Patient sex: M
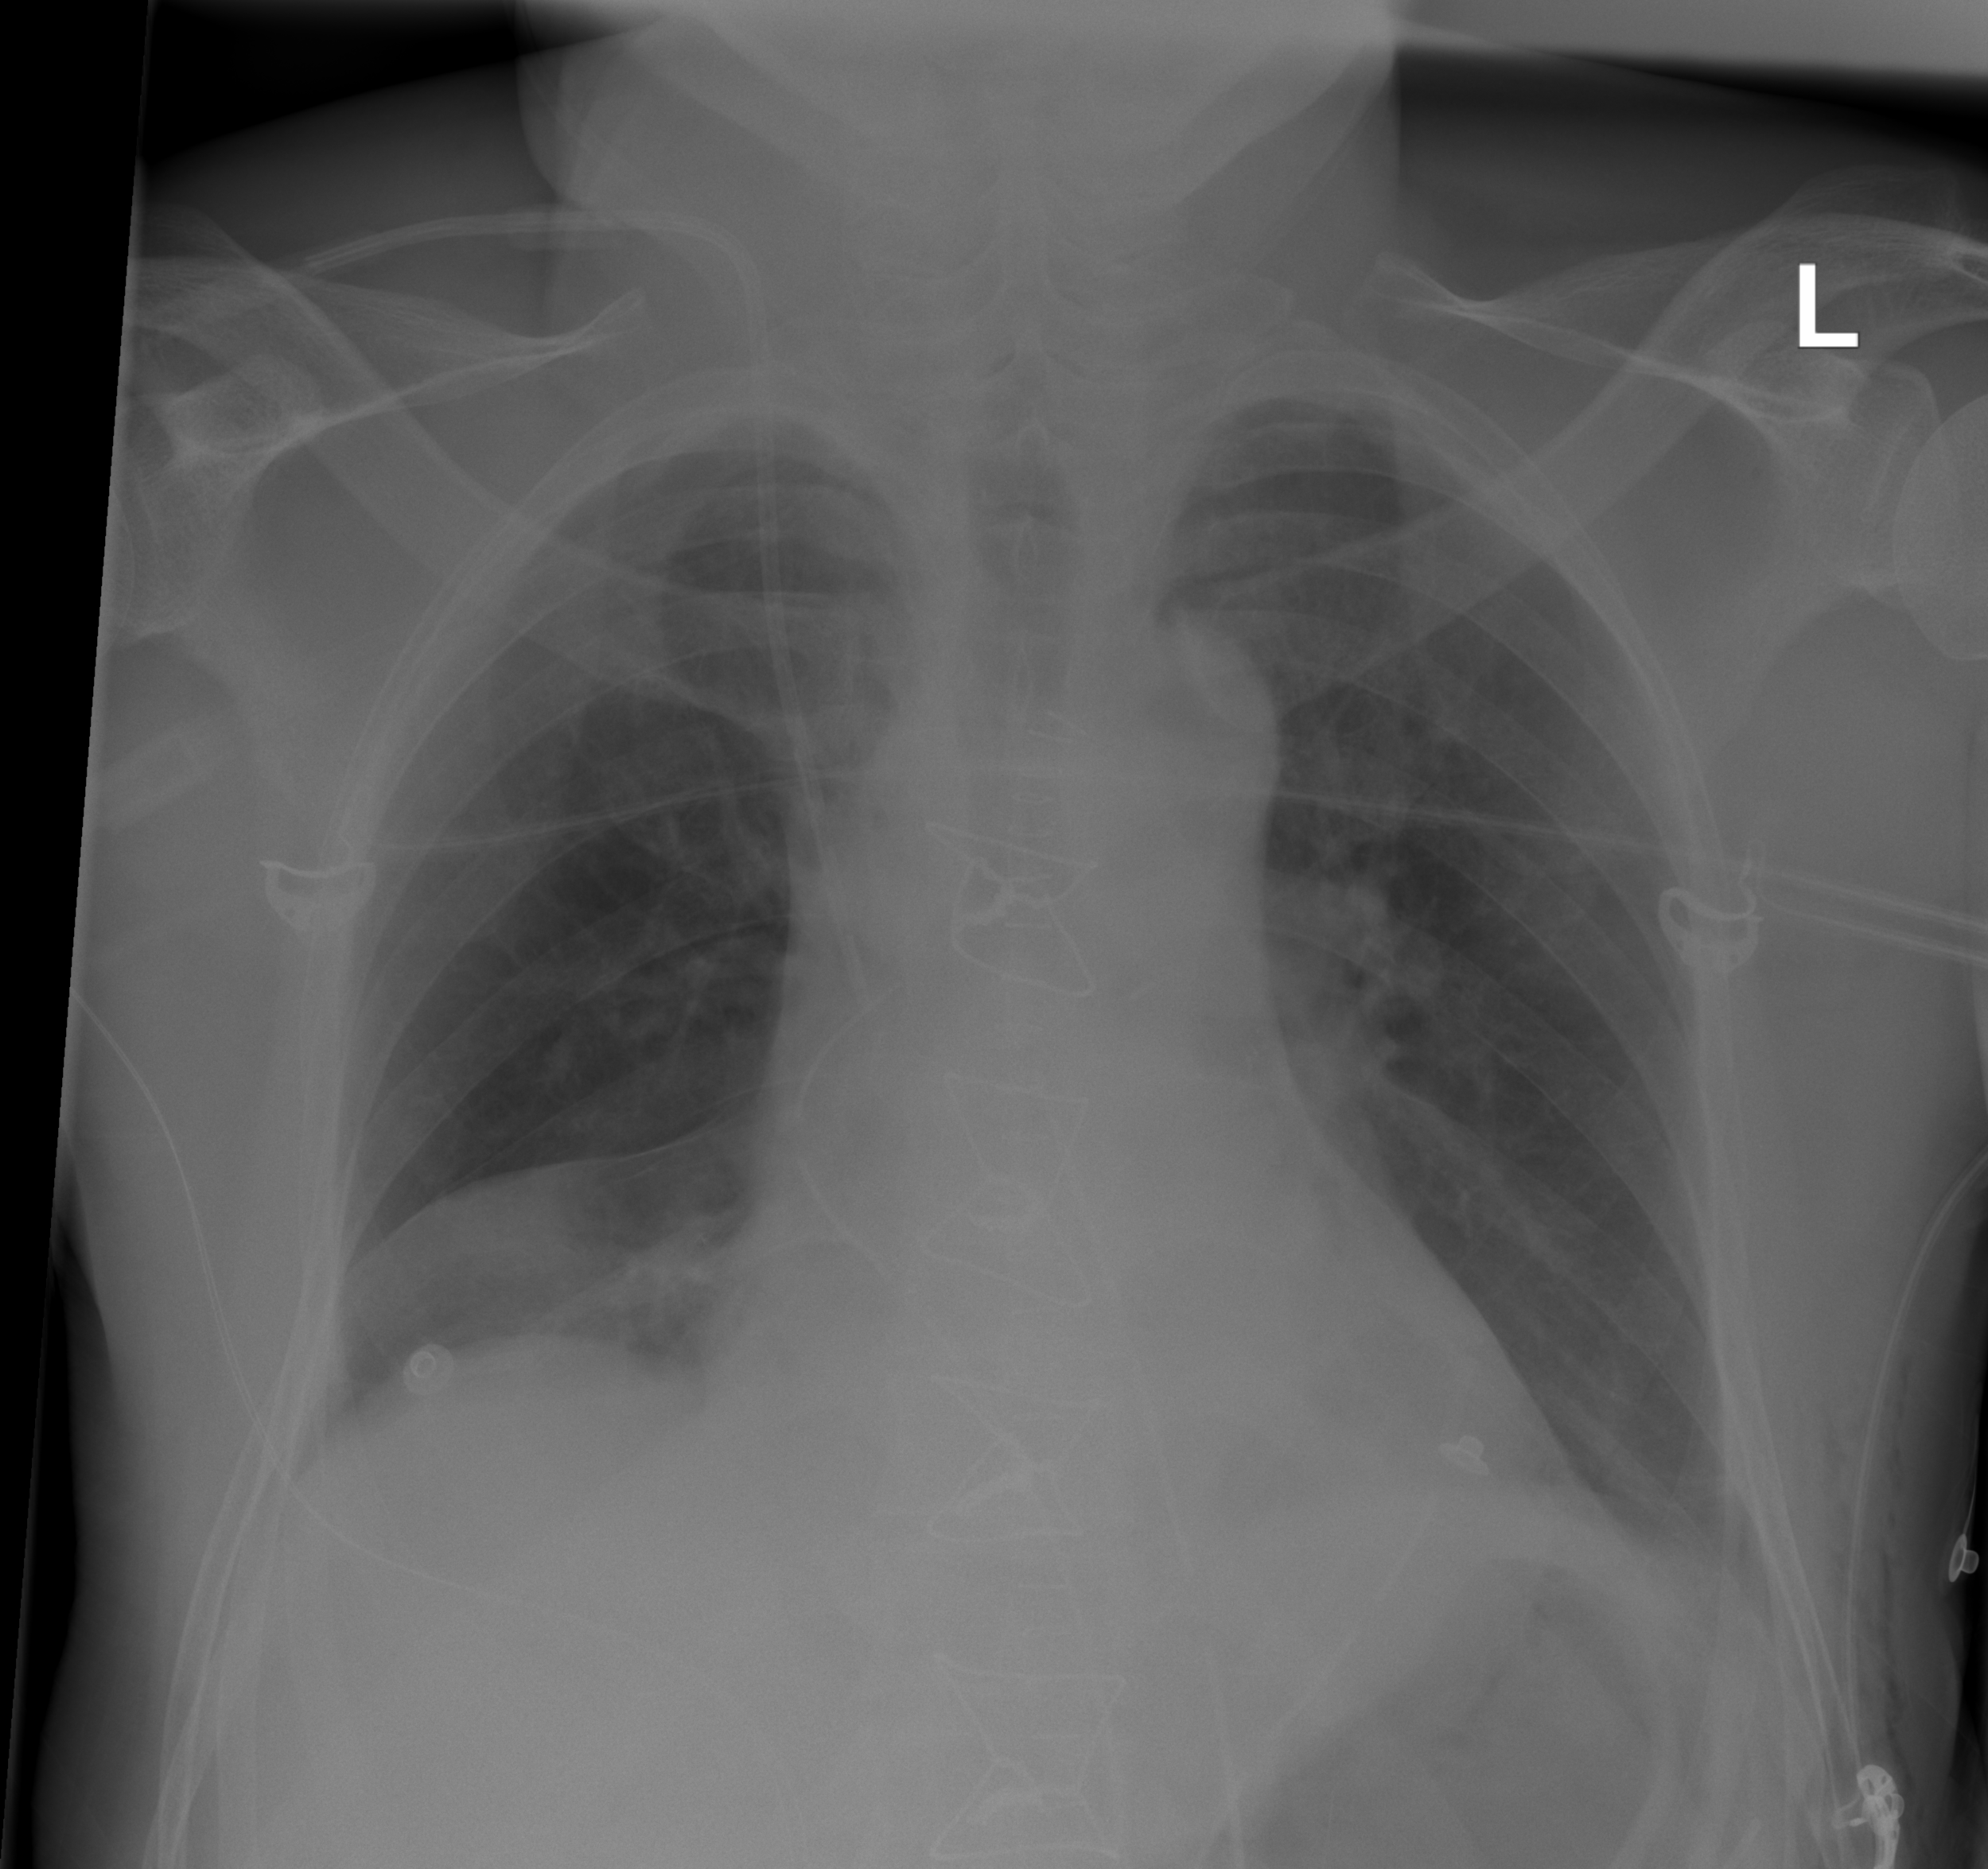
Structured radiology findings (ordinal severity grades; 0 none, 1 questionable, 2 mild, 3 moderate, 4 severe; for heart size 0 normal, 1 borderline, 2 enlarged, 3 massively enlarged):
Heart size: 0
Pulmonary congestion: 0
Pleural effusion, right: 2
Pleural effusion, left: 0
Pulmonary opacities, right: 0
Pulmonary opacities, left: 2
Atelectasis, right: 2
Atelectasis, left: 2